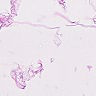
Metastatic tissue present: no